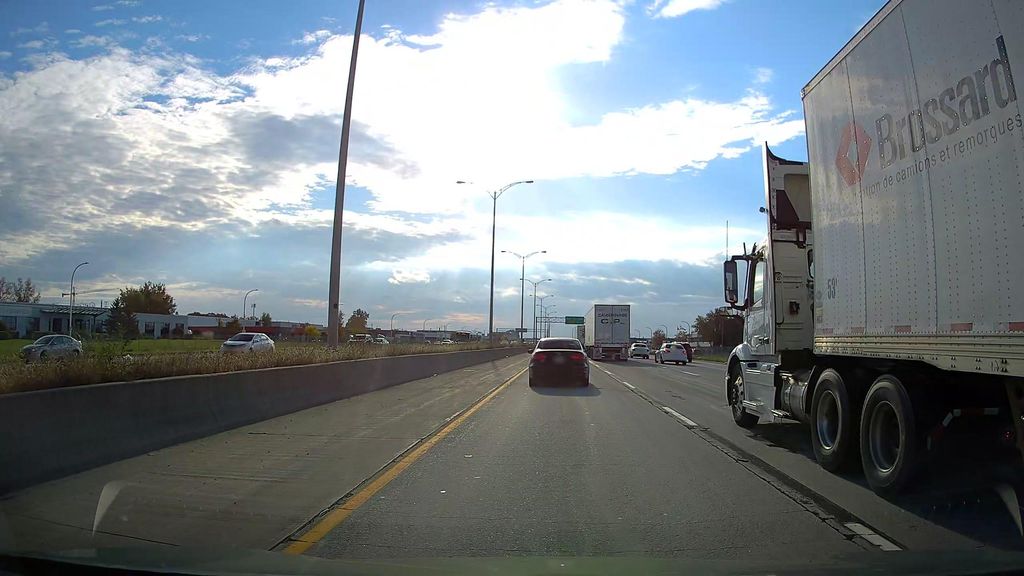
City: montreal